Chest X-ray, AP view. Patient: 61 years old, sex M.
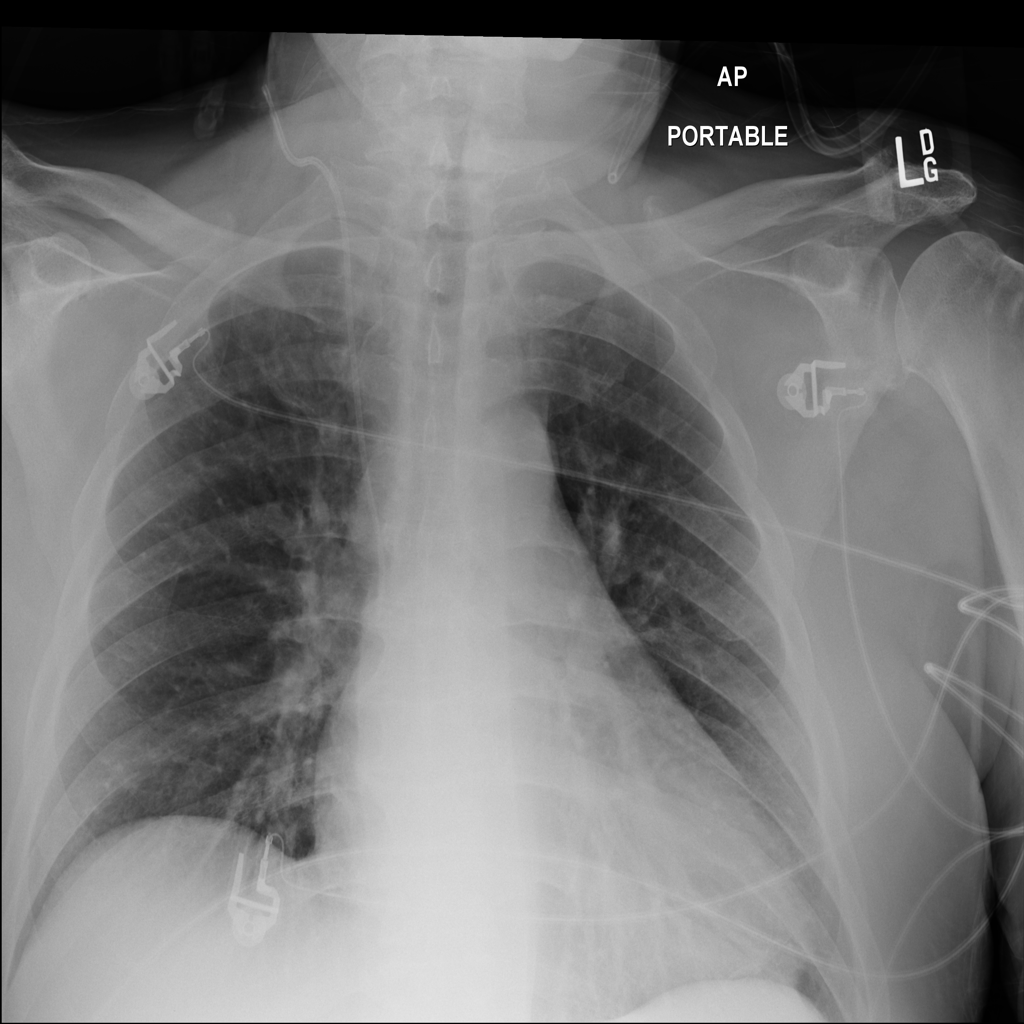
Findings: No Finding